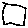
Label: square